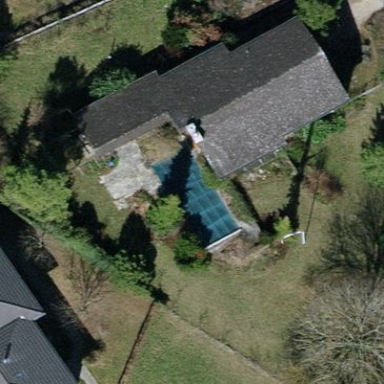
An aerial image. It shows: Swimming pool located in leisure land.